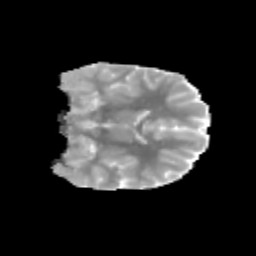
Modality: MD
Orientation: coronal
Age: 10
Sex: female
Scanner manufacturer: siemens
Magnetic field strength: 3 T
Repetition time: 3.8 s
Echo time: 0.07 s